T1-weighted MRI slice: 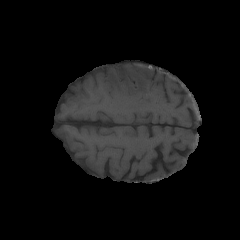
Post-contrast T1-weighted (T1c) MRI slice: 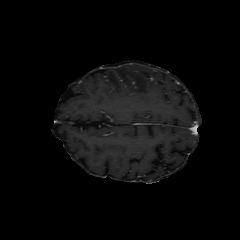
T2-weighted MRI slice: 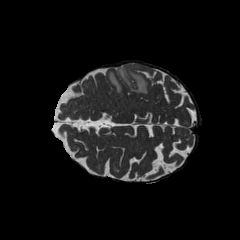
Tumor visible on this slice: yes